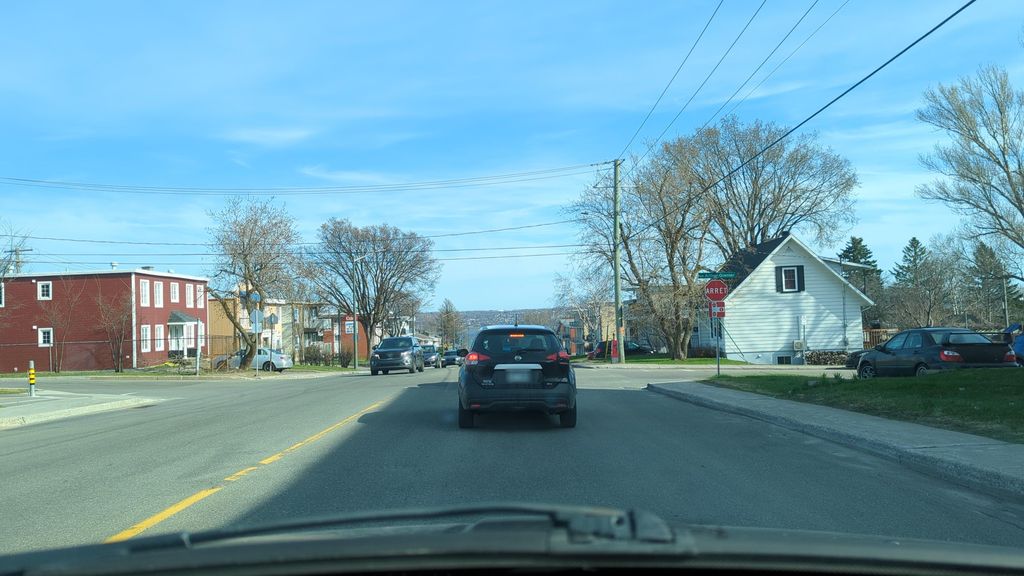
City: quebec_city